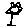
Label: flower